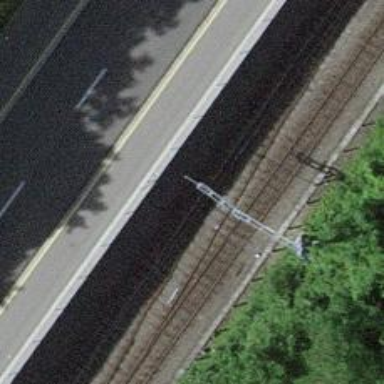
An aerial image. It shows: Narrow-gauge railway siding with electrified contact lines. It consists of one track.